Question: I'm developing applications in C++11 and my compiler is CLang++ 3.3. I'm also using Netbeans 7.3 IDE on Linux Mint 14.
All of my tests are done with GoogleTest (gtest-1.6.0) and almost everything is working fine except the warning mentioned in the title of this post.
Here's the command line executed by netbeans as an example:
'''
clang++ -pedantic-errors -lgtest -pthread -c -g -Wall -std=c++11 -pedantic-errors -lgtest -pthread -MMD -MP -MF build/Debug/CLang-Linux-x86/_ext/<PHONE>/main.o.d -o build/Debug/CLang-Linux-x86/_ext/<PHONE>/main.o ../GIT_CryptoCode/src/main.cpp
'''
I don't know why, but the command contains twice some attributes which gives the same warning twice of course. This is what I did in the project properties :

If I remove the Additional options, gtest is not working and the command line becomes something like this : 'clang++ -c -g -Wall -std=c++11 ...'. What should I do to not get some attributes to be duplicates ?
Well, even with cmake, I got the warning with Clang (which appears once this time :)). I also tested with GCC 4.7 and I didn't get any warning. Here's the command line I use in a cmake file for GCC :
'''
set (CMAKE_CXX_FLAGS "-Winline -Wall -Werror -pedantic-errors -pthread -std=c++11")
'''
Thus, Clang seems to be the problem. Is anyone know where this warning come from and how to remove it ? Is this a Clang bug ?
Thanks for your help.
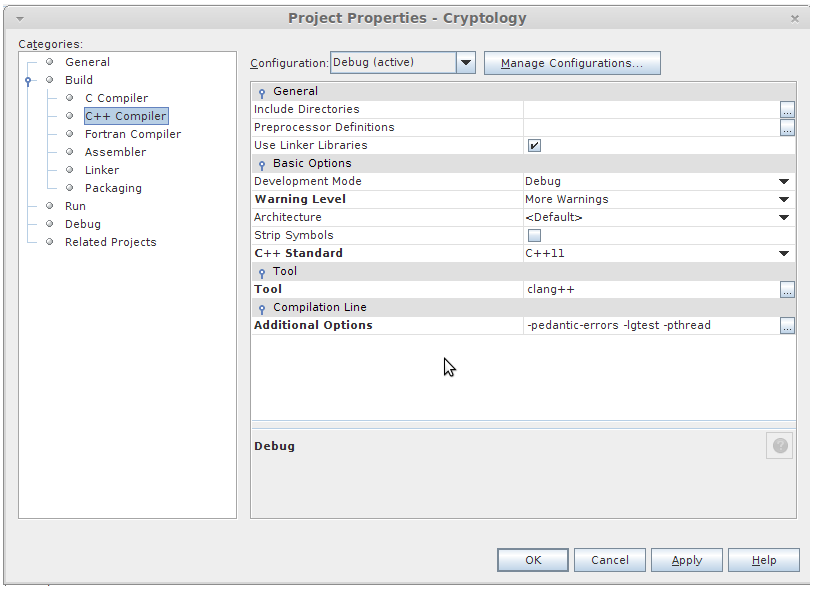
Answer: I want to thank @Fraser for his help that helps me to find out the way to remove the warnings. Basically, instead of writing '-pedantic-errors -lgtest -pthread' in the Additional options of the C++ compiler section which gives a duplicate warning, these attributes should be in the Linker section of the project.

So, the Additional Options in the C++ compiler section are left empty. Now, I can use the -Werror attribute without any problem.
Also, in the cmake file, the line
'''
target_link_libraries(${Project_Name} ${GTEST_BOTH_LIBRARIES})
'''
links the gtest library to the project. Thus, no need of '-lgtest' in
'''
set (CMAKE_CXX_FLAGS "-Winline -Wall -Werror -pedantic-errors -pthread -std=c++11")
'''
both, for GCC and Clang.